Question: Where to open?
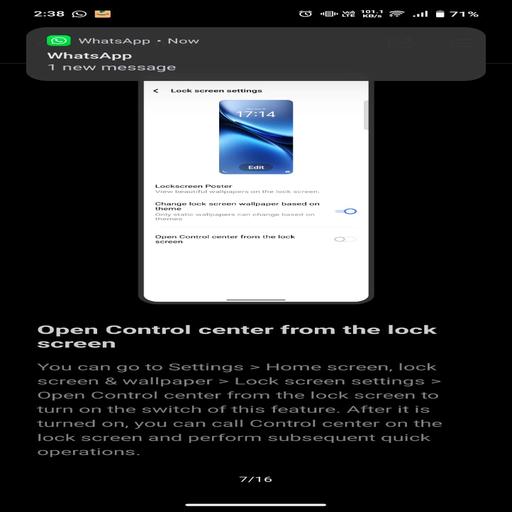
Answer: From the lockscreen